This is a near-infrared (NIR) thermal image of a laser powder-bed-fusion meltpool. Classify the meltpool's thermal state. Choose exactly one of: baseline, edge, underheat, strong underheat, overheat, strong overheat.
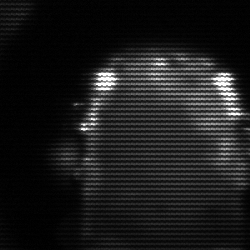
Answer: baseline